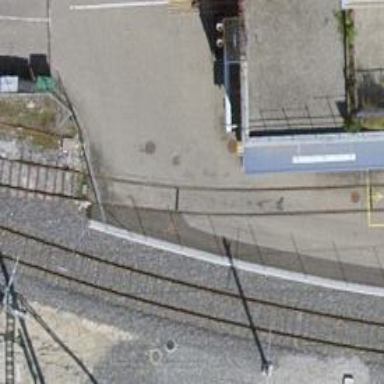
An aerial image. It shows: Single railway spur track.